Question: I have created an Android application in Eclipse and when I have setting up I have unchecked every navigation bar. I still have the default navigation bar, how I can remove it?

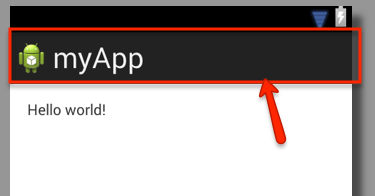
Answer: You can do this in your activity:
'''
ActionBar actionBar = getSupportActionBar(); \ or getActionBar()
'''
You can then hide it like this:
'''
actionBar.hide();
'''
Please note the warning about this in the "Removing the action bar" section of <URL>